Question: I have been working in python for the first time and basically I am trying to get these to labels to align in the correct columns and the correct row but for some reason it doesn't move down rows and the columns are not correct either. Any help would be much appreciated!
CODE:
'''
from tkinter import *
import sys
#Setup GUI
#Create main window
main = Tk();
#Create title of main window
main.title = "Waterizer 1.0";
#Create default size of main window
main.geometry("1024x768");
#Lets get a fram to stick the data in we plan on using
mainApp = Frame(main);
#Snap to grid
mainApp.grid();
#Font for main labels
labelFont = ('times', 20, 'bold');
#Label for the Power
powerLabel = Label(mainApp, text="Power Status");
powerLabel.config(fg="Red", bd="1");
powerLabel.config(font=labelFont);
powerLabel.grid( row=0,column=20,columnspan=4, sticky = W);
#Label for Water
waterLabel = Label(mainApp, text="Water Status");
waterLabel.config(fg="Blue", bd="1");
waterLabel.config(font=labelFont);
waterLabel.grid(row=20, column=20, columnspan=4, sticky = W);
'''
Now I will attach an image for you guys to see how it displays... which is not correct :-(

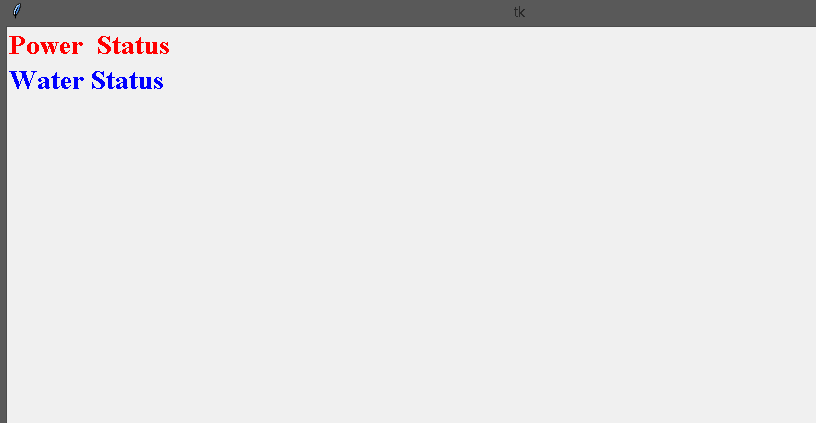
Answer: If a row or column does not contain anything, it is then of size 1 pixel, which is very small. What you see in the output is actually the two text 20 rows apart. Add in widgets, and you will see your result.
You can also use 'grid_rowconfigure', 'grid_columnconfigure' and 'sticky' properties in order to specify how a widget in a grid stretches. That way you can place your widgets in the right screen locations.
Have a look at my answer here for more details on how to use grid properties: <URL>
To understand your grid better, I added another widget to you code:
'''
from tkinter import *
import sys
from tkinter.scrolledtext import ScrolledText
#Setup GUI
#Create main window
main = Tk()
#Create title of main window
main.title = "Waterizer 1.0"
#Create default size of main window
main.geometry("1024x768")
#Lets get a fram to stick the data in we plan on using
mainApp = Frame(main)
#Snap to grid
mainApp.grid(row=0, column=0, sticky='nsew')
#main grid stretching properties
main.grid_columnconfigure(0, weight=1)
main.grid_rowconfigure(0, weight=1)
#Font for main labels
labelFont = ('times', 20, 'bold')
#Label for the Power
powerLabel = Label(mainApp, text="Power Status")
powerLabel.config(fg="Red", bd="1")
powerLabel.config(font=labelFont)
powerLabel.grid( row=0,column=20, sticky = W)
#Label for Water
waterLabel = Label(mainApp, text="Water Status")
waterLabel.config(fg="Blue", bd="1")
waterLabel.config(font=labelFont)
waterLabel.grid(row=20, column=20, sticky = W)
#ScrollText to fill in between space
ScrollText = ScrolledText(mainApp)
ScrollText.grid(row=1, column=20,sticky = 'nsew')
#mainApp grid stretching properties
mainApp.grid_rowconfigure(1, weight=1)
mainApp.grid_columnconfigure(20, weight=1)
main.mainloop()
'''
Try this.
PS: You do not need ';' after every line python